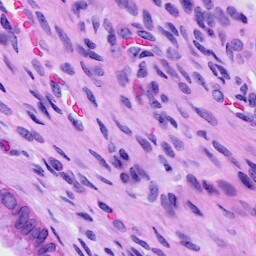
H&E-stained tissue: Cervix